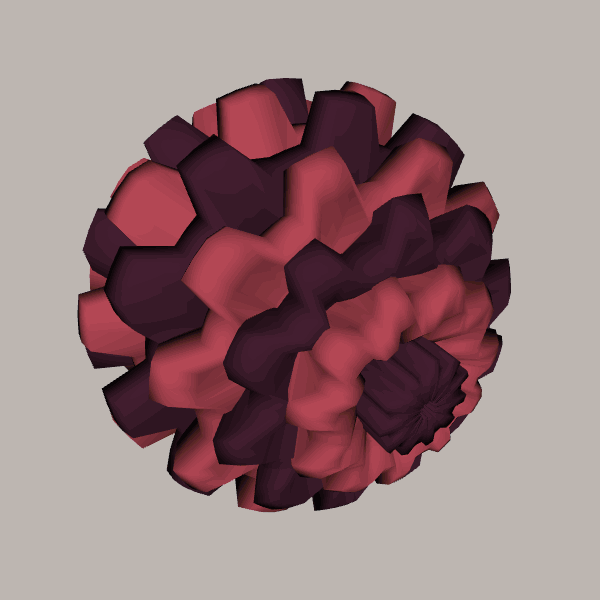
Background: light